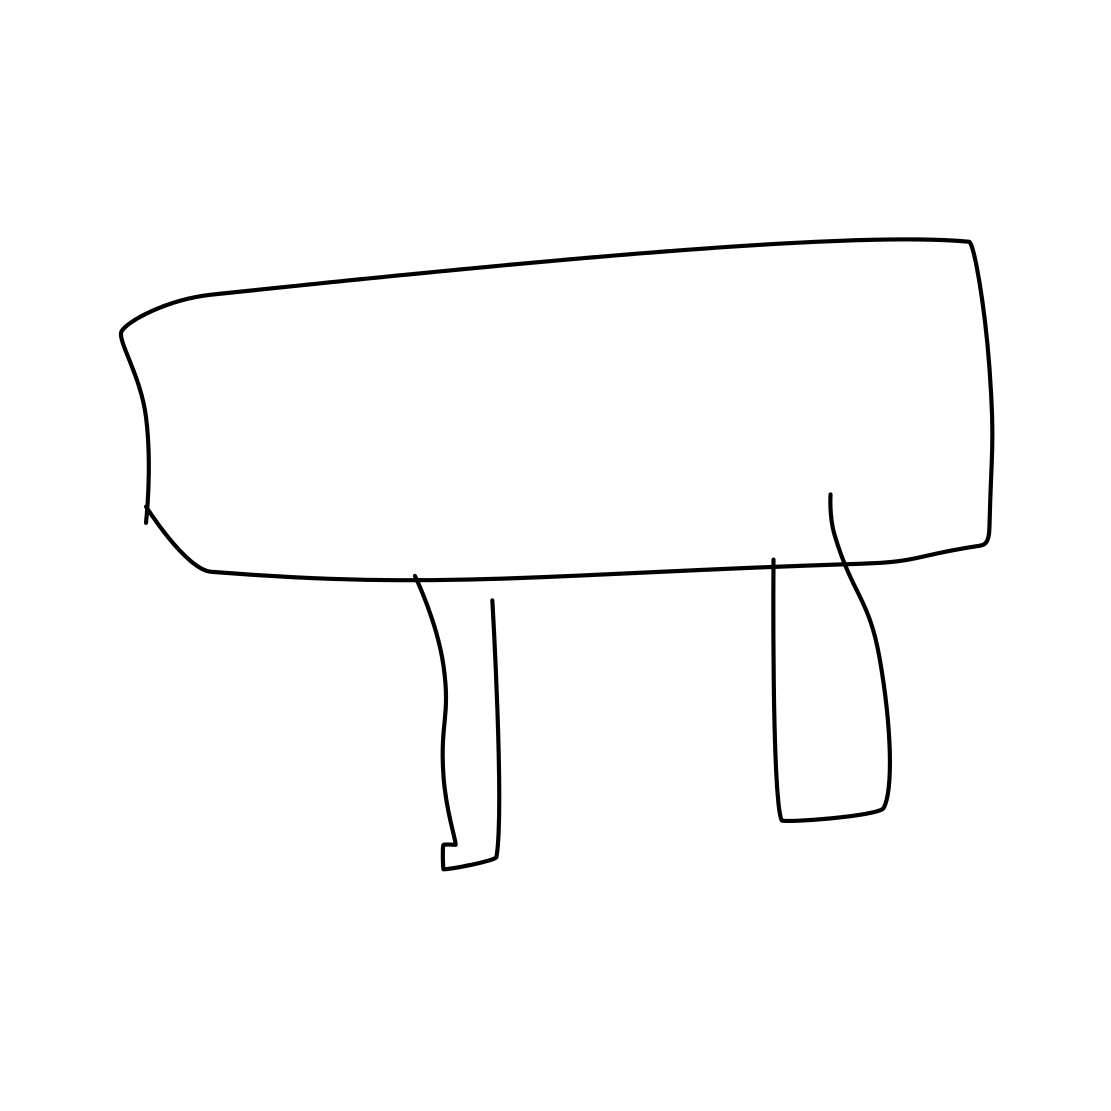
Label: table